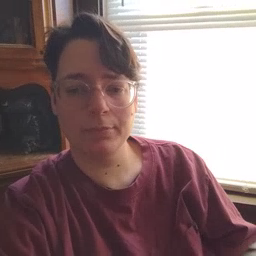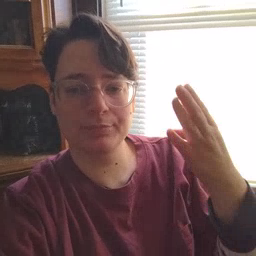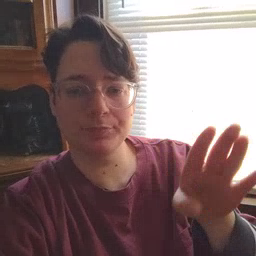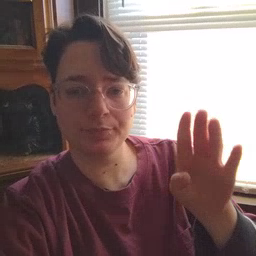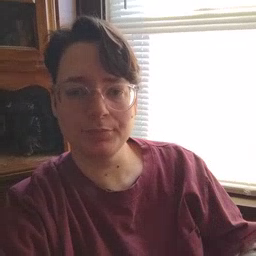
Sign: blue